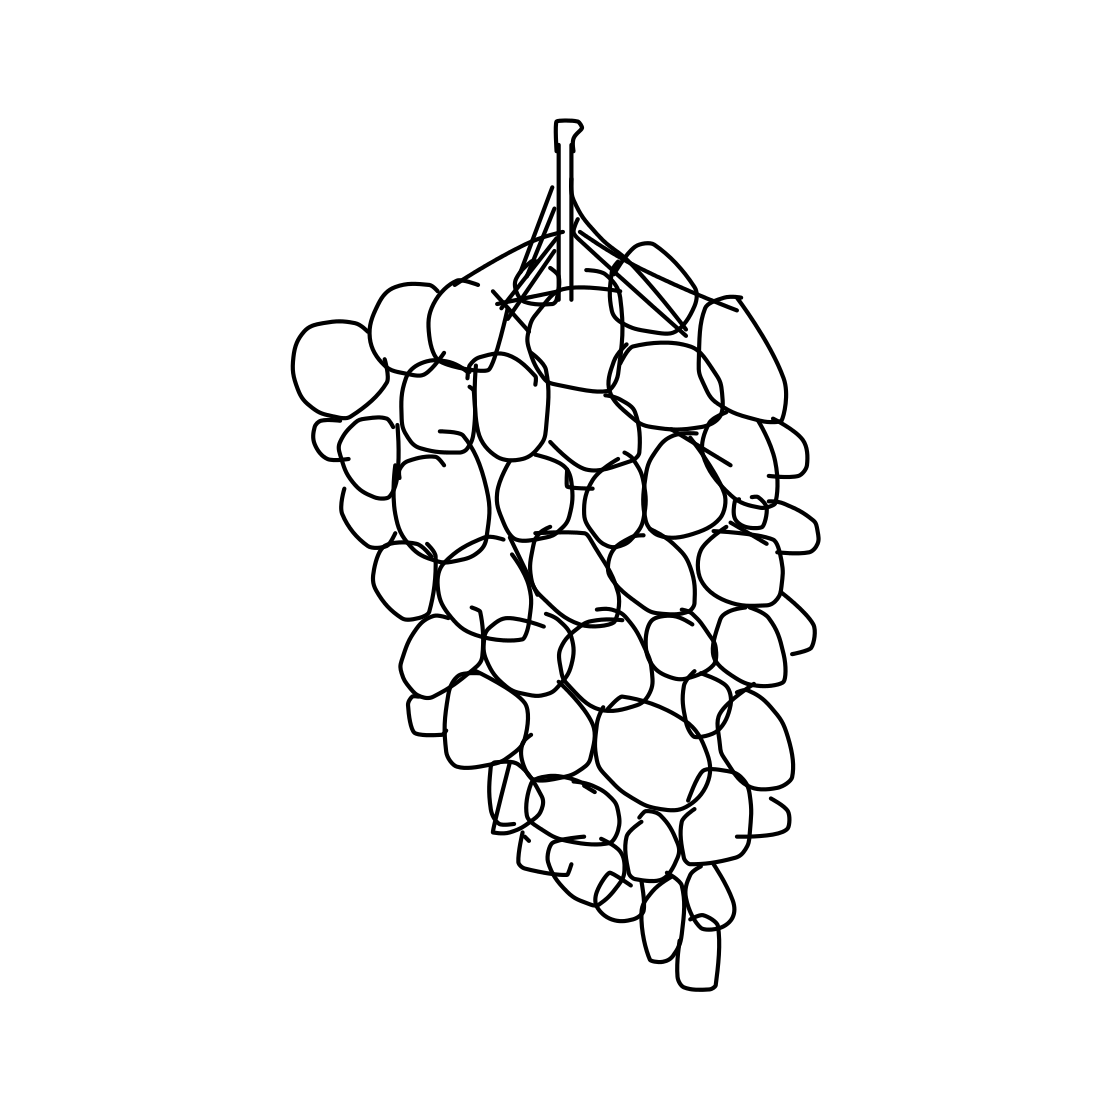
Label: grapes